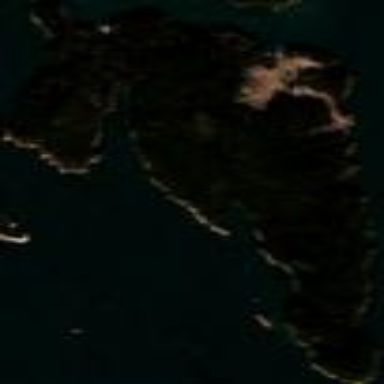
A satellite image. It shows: Island with natural coastline.